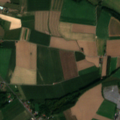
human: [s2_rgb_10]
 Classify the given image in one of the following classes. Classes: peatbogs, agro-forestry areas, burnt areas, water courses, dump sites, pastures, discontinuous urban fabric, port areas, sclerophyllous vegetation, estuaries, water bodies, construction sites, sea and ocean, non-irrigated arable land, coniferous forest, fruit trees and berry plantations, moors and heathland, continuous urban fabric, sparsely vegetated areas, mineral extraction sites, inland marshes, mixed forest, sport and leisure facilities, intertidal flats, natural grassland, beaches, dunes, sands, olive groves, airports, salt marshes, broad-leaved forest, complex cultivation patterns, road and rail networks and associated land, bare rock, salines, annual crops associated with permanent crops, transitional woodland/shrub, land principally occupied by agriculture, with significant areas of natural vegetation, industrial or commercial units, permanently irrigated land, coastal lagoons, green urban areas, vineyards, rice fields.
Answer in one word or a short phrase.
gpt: non-irrigated arable land, pastures, complex cultivation patterns